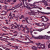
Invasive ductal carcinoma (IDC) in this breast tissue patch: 1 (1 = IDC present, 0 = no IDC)